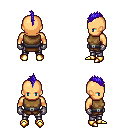
a pixel art fantasy rpg character, male body template, human, tanned skin, leather chest armor, metal pants, blue mohawk hairstyle, metal gloves, gold boots, four views (front, back, left, right), 2x2 character sprite sheet, small pixel art, hard edges, no anti-aliasing